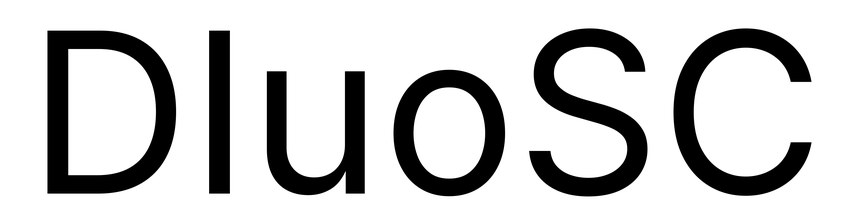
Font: Inter_Regular